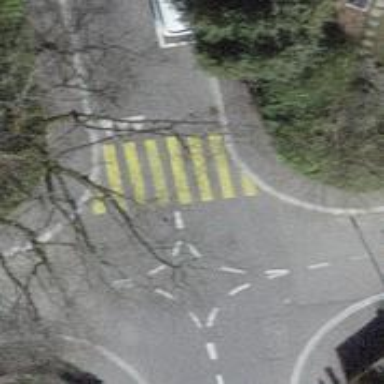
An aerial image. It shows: Uncontrolled zebra crossing with zebra markings.